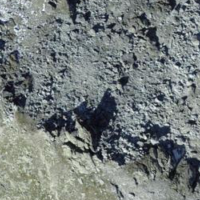
EUNIS habitat code: 48
Species observed at this site:
Lyrurus tetrix
Nucifraga caryocatactes
Aquila chrysaetos
Parus major